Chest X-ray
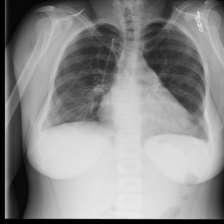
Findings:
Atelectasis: negative
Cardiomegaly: negative
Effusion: negative
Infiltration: negative
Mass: negative
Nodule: negative
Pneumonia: negative
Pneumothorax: negative
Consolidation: negative
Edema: negative
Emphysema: negative
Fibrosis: negative
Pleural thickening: negative
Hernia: negative